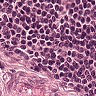
Metastatic tissue present: no